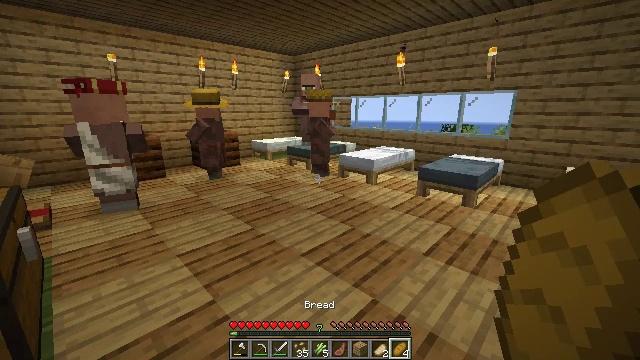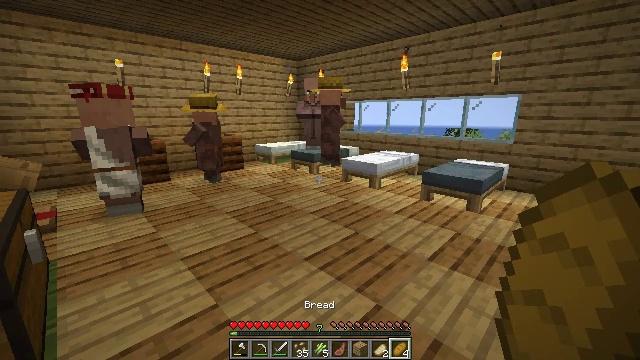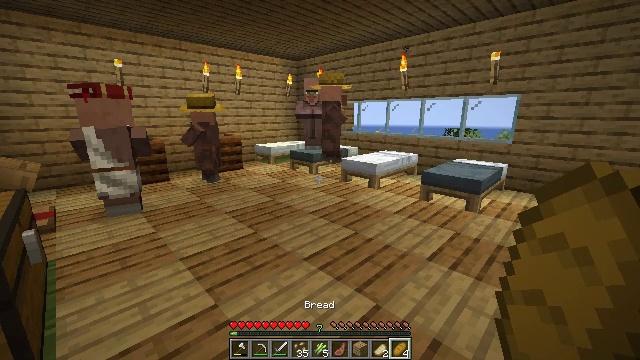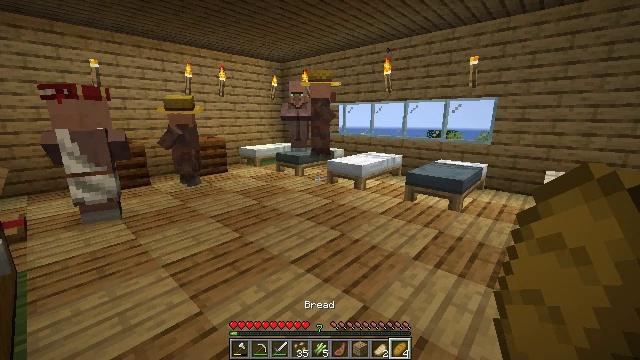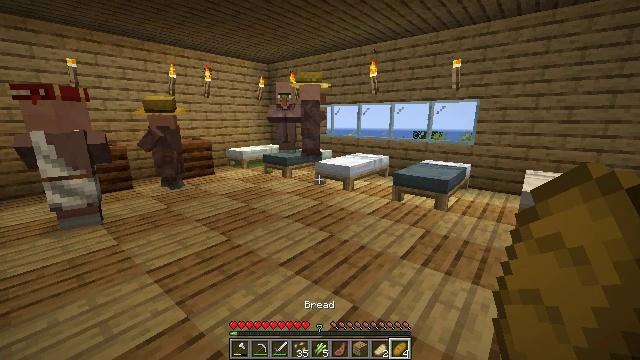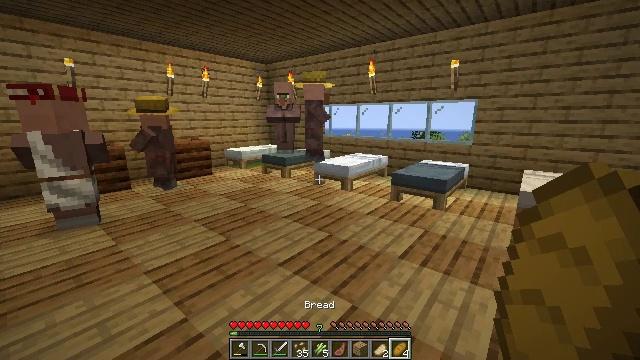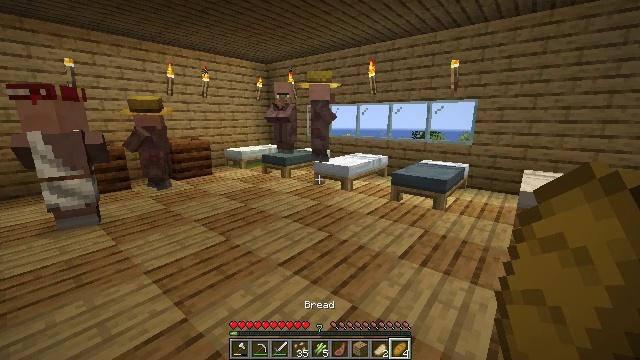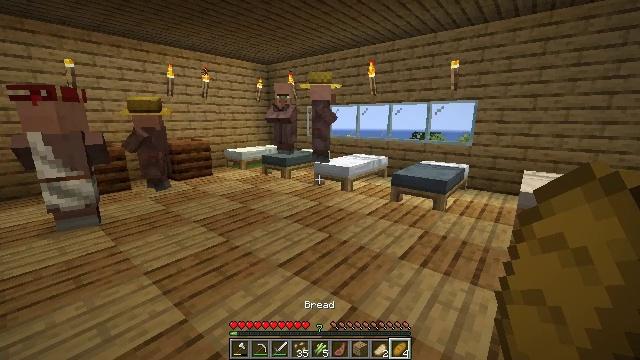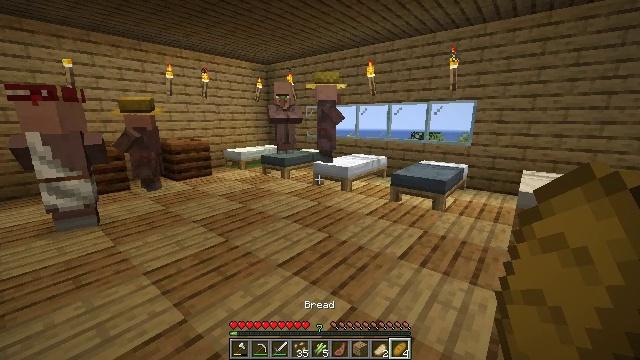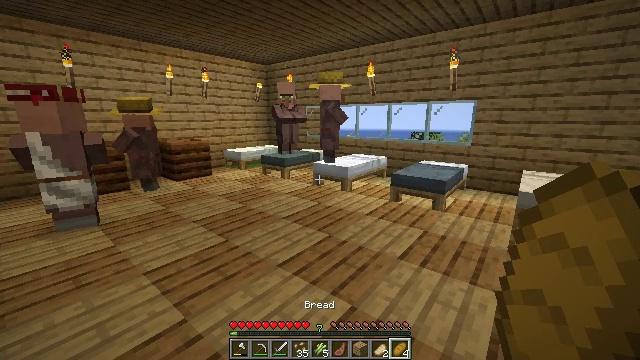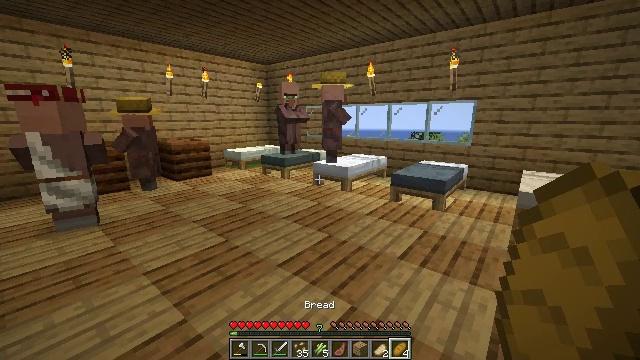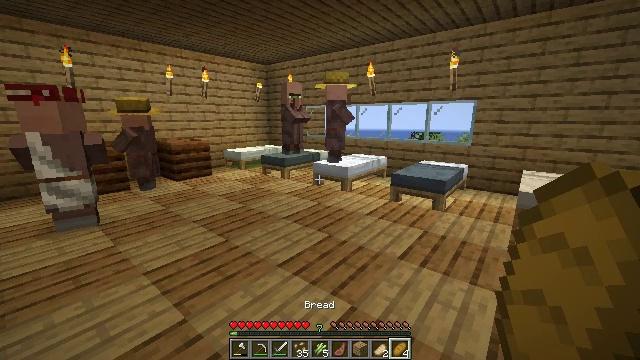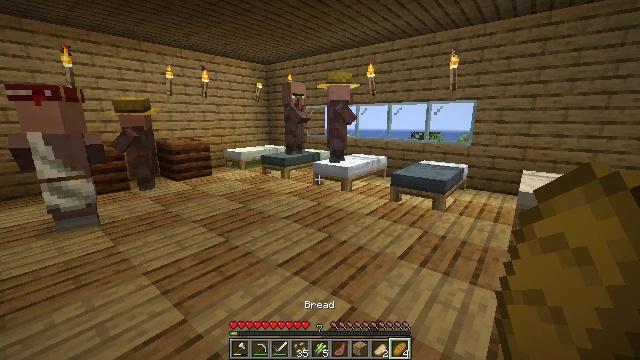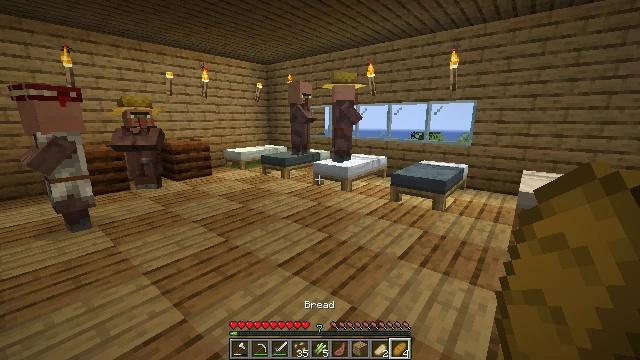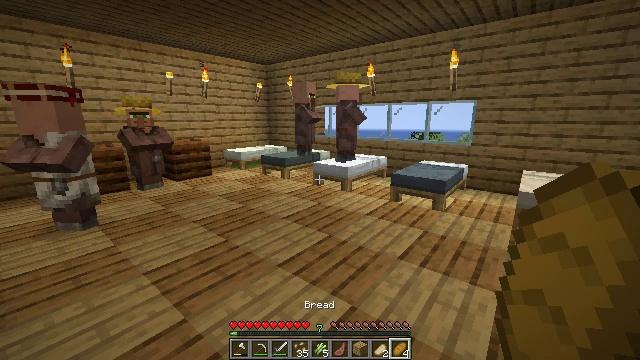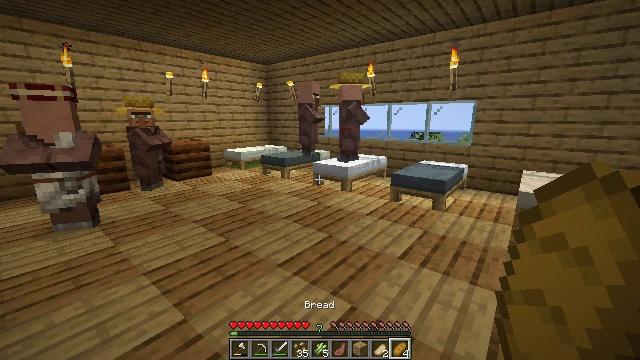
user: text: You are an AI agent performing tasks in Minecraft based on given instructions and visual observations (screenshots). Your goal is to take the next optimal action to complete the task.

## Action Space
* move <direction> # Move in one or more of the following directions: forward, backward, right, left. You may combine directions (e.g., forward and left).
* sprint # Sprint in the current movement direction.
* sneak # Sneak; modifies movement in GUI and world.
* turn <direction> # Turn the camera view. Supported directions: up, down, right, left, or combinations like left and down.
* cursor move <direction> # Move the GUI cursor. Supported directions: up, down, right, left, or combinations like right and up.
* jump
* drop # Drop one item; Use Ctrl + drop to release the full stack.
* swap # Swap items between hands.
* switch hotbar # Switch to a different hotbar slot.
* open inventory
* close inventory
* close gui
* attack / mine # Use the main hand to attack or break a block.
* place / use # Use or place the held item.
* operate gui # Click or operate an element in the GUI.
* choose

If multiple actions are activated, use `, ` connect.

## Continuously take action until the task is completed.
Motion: motion action
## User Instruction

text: Remove a bread from the inventory.
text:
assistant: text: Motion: no_op
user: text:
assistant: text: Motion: no_op
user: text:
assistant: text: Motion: turn right
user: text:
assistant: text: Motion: turn right
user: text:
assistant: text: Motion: no_op
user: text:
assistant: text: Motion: no_op
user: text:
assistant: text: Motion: no_op
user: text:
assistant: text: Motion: no_op
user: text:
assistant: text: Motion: no_op
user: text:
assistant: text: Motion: no_op
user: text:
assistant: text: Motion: no_op
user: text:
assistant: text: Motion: no_op
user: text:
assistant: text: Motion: no_op
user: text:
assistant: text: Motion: no_op
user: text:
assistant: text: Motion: no_op
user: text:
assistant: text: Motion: no_op
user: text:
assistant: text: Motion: no_op
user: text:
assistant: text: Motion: turn left
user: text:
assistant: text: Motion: turn left
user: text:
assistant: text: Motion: turn left
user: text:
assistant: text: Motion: turn left
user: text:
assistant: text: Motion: turn left
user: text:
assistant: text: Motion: turn left
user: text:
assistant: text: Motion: turn left
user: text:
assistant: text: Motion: turn left
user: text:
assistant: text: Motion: turn left
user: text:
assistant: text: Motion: turn left
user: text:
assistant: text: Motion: no_op
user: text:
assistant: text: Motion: no_op
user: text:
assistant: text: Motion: no_op